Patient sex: M
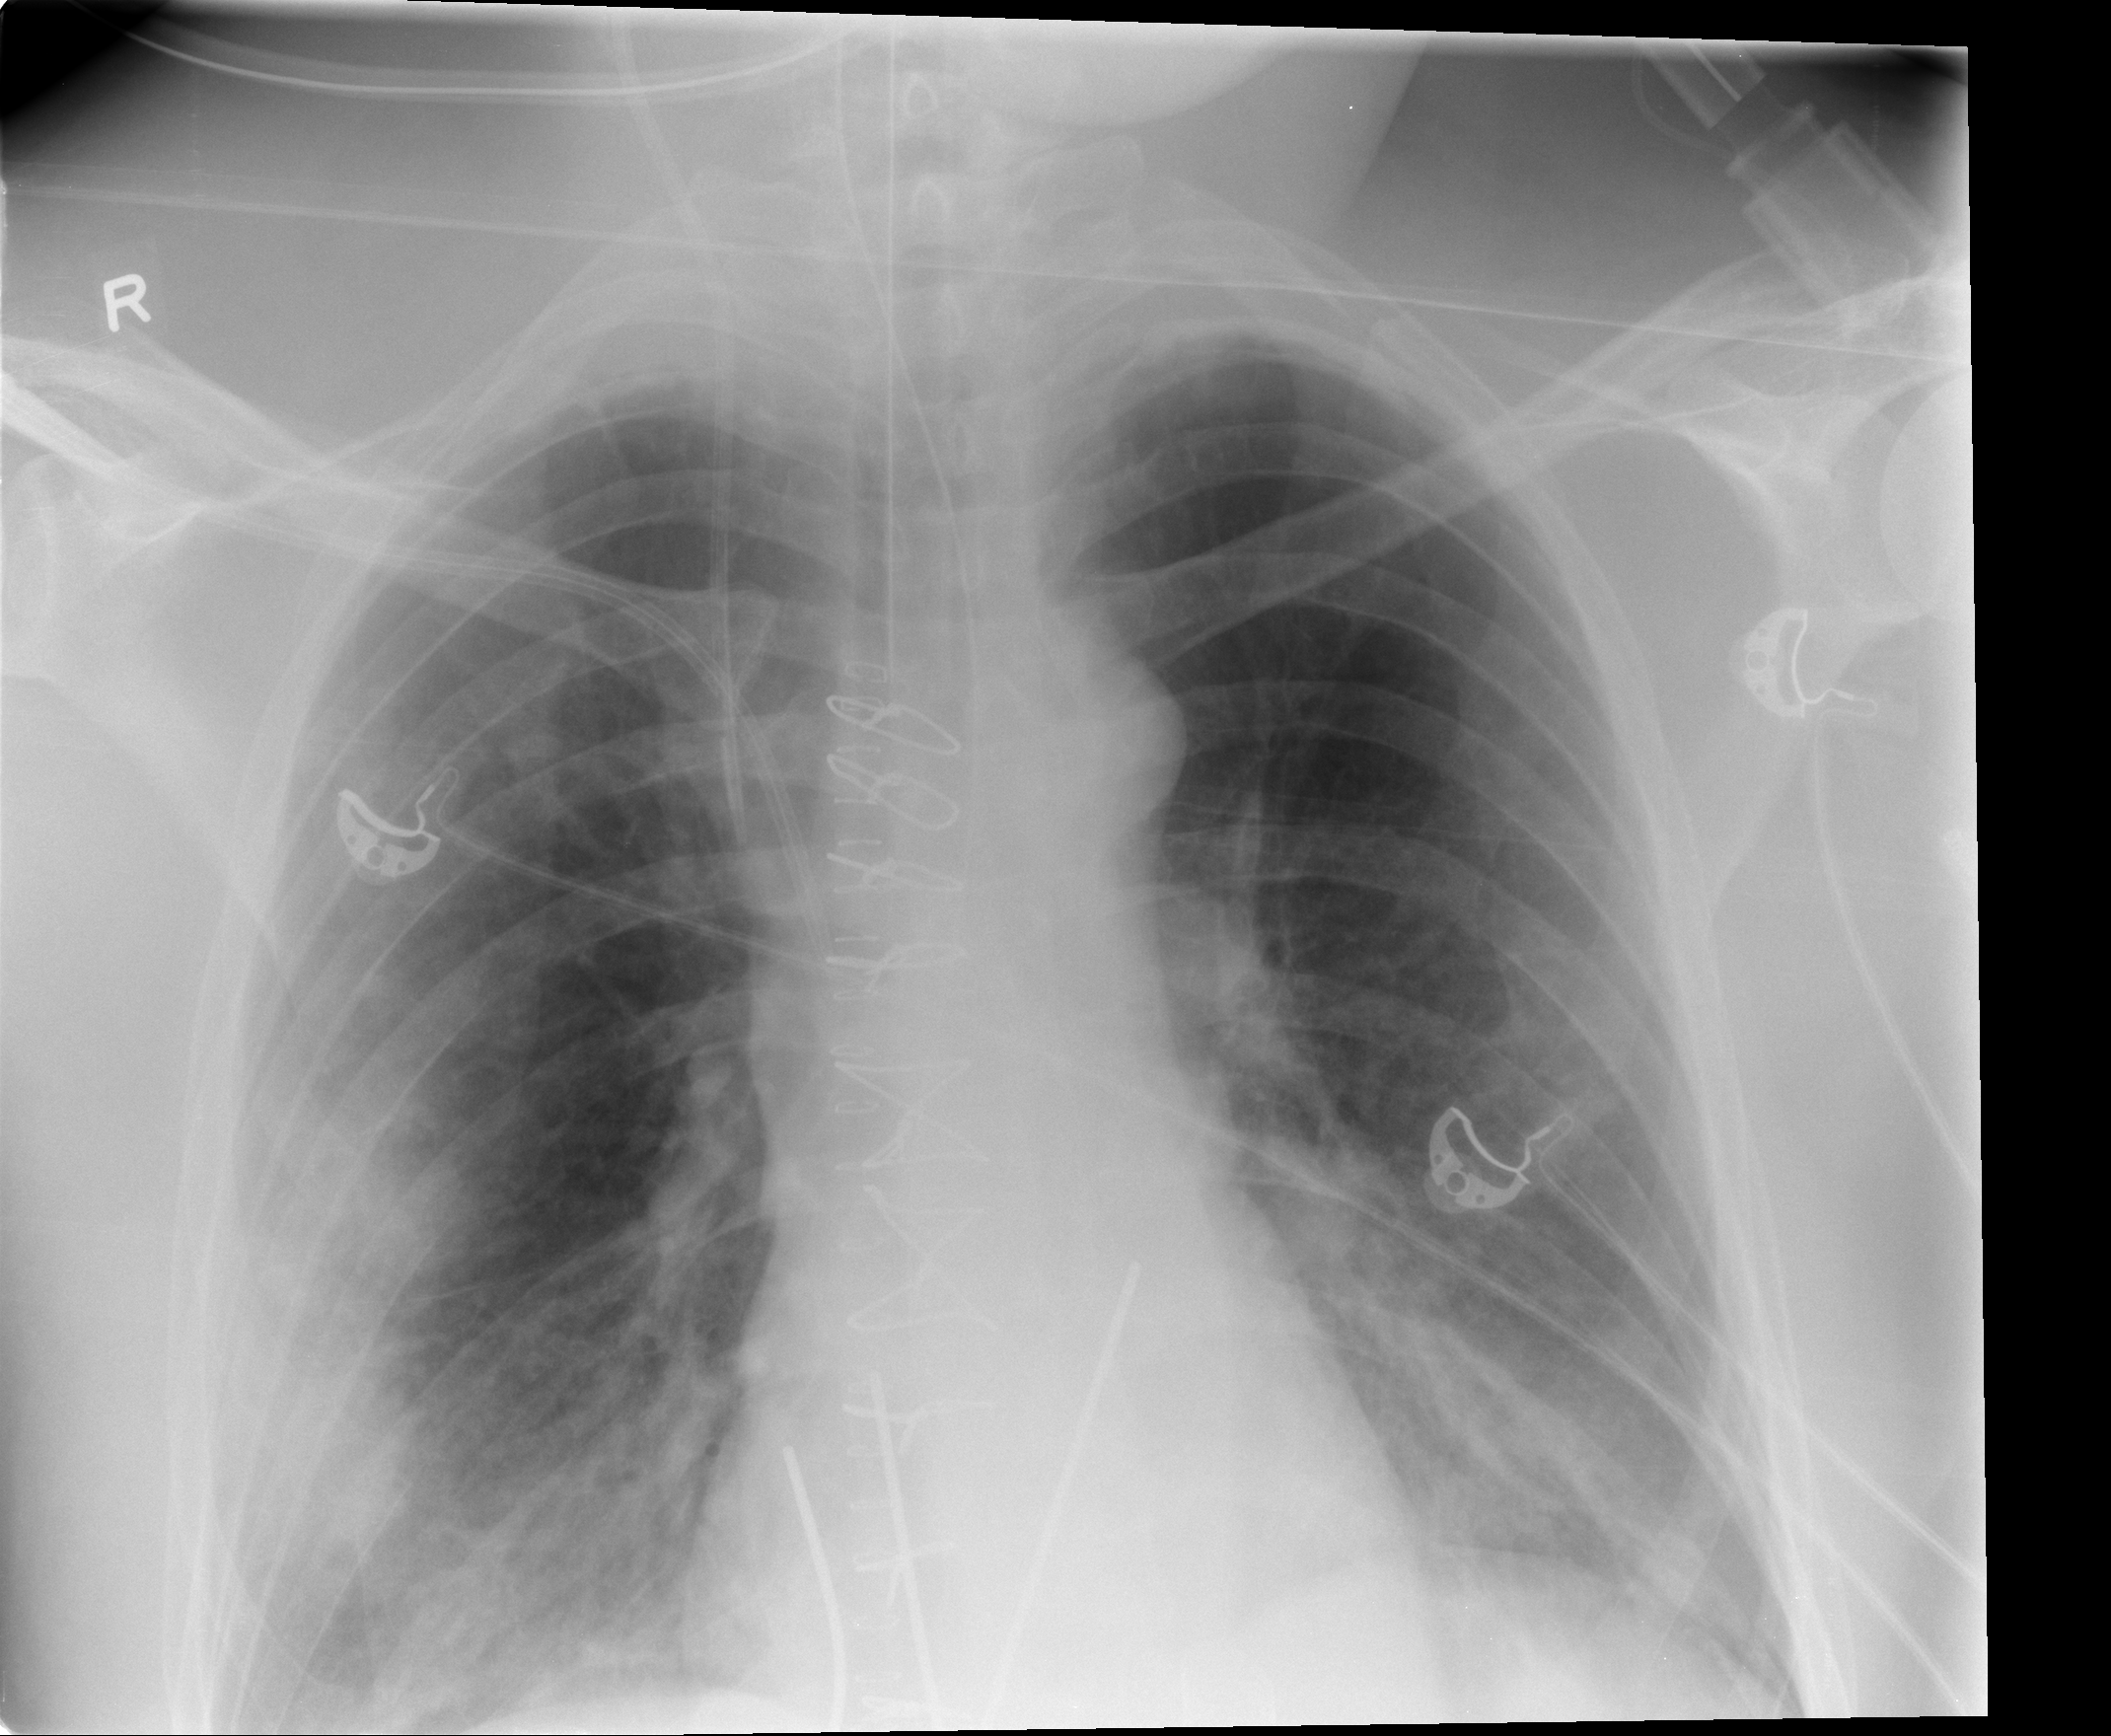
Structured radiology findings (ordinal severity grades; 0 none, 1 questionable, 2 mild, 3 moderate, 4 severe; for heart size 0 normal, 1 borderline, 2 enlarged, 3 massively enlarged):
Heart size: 0
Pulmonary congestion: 2
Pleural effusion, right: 2
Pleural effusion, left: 0
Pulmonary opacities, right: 3
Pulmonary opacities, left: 2
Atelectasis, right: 2
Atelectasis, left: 2